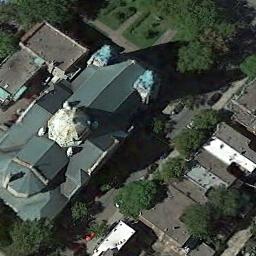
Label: church